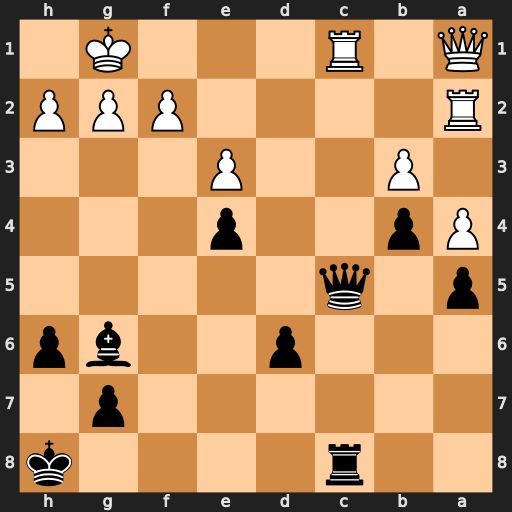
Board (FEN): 2r4k/6p1/3p2bp/p1q5/Pp2p3/1P2P3/R4PPP/Q1R3K1
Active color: b
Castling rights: -
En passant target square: -
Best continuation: Qxc1+ Qxc1 Rxc1#